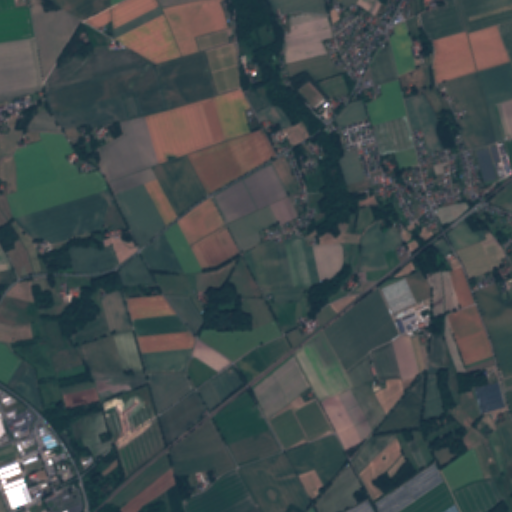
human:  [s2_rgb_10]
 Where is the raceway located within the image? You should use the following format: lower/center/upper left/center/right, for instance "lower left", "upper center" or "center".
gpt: The raceway is located in the lower left of the image.
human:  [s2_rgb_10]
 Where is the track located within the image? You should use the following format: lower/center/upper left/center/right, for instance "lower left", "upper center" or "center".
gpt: The track is located in the lower left of the image.
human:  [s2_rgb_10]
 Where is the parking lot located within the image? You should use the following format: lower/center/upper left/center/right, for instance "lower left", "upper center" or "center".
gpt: There is no parking lot in the image.